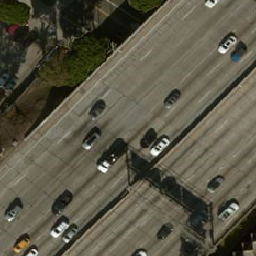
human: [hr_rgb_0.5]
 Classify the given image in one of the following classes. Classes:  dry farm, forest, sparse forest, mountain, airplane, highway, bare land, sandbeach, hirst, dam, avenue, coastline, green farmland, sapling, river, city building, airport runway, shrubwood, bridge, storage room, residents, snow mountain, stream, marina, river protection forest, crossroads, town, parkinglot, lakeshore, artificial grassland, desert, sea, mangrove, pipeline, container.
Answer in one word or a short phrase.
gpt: highway